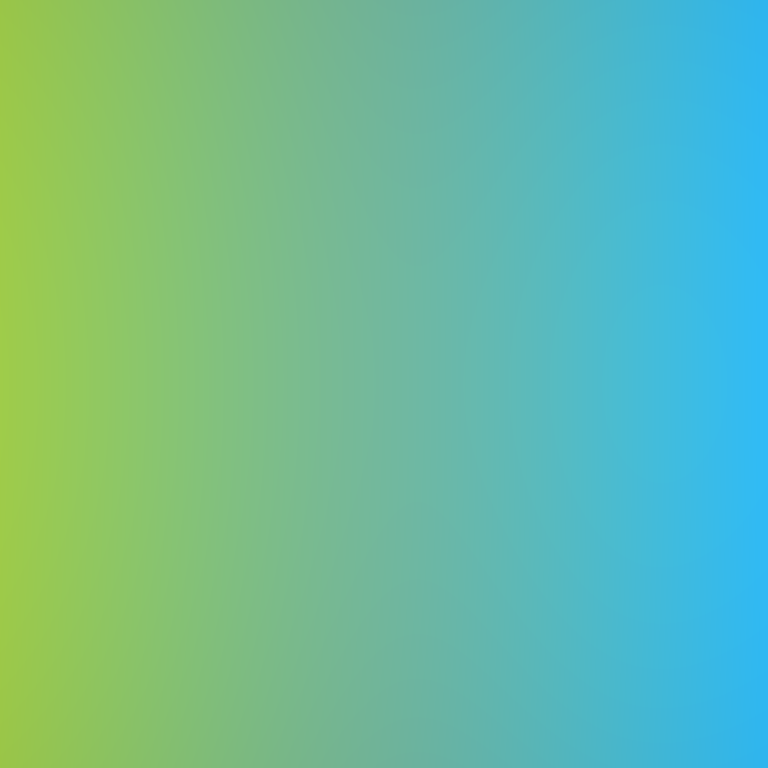
Abstract light effect, smooth gradient from soft green to gentle blue, calm atmosphere, diffuse light, no room, no furniture, no objects.